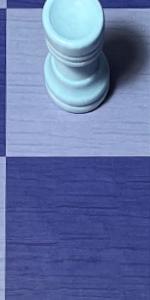
Label: Empty